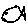
Label: fish